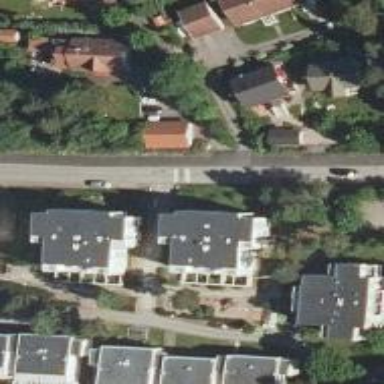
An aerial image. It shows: Asphalt cycleway.